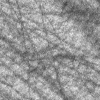
Atmospheric dust classification: not_dusty